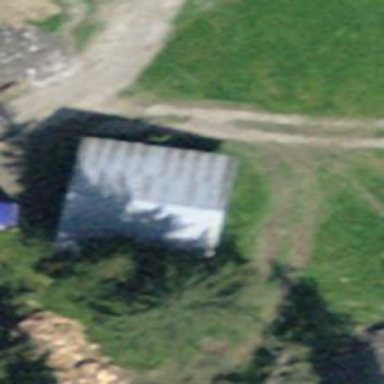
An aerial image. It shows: Shed building.